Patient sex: M
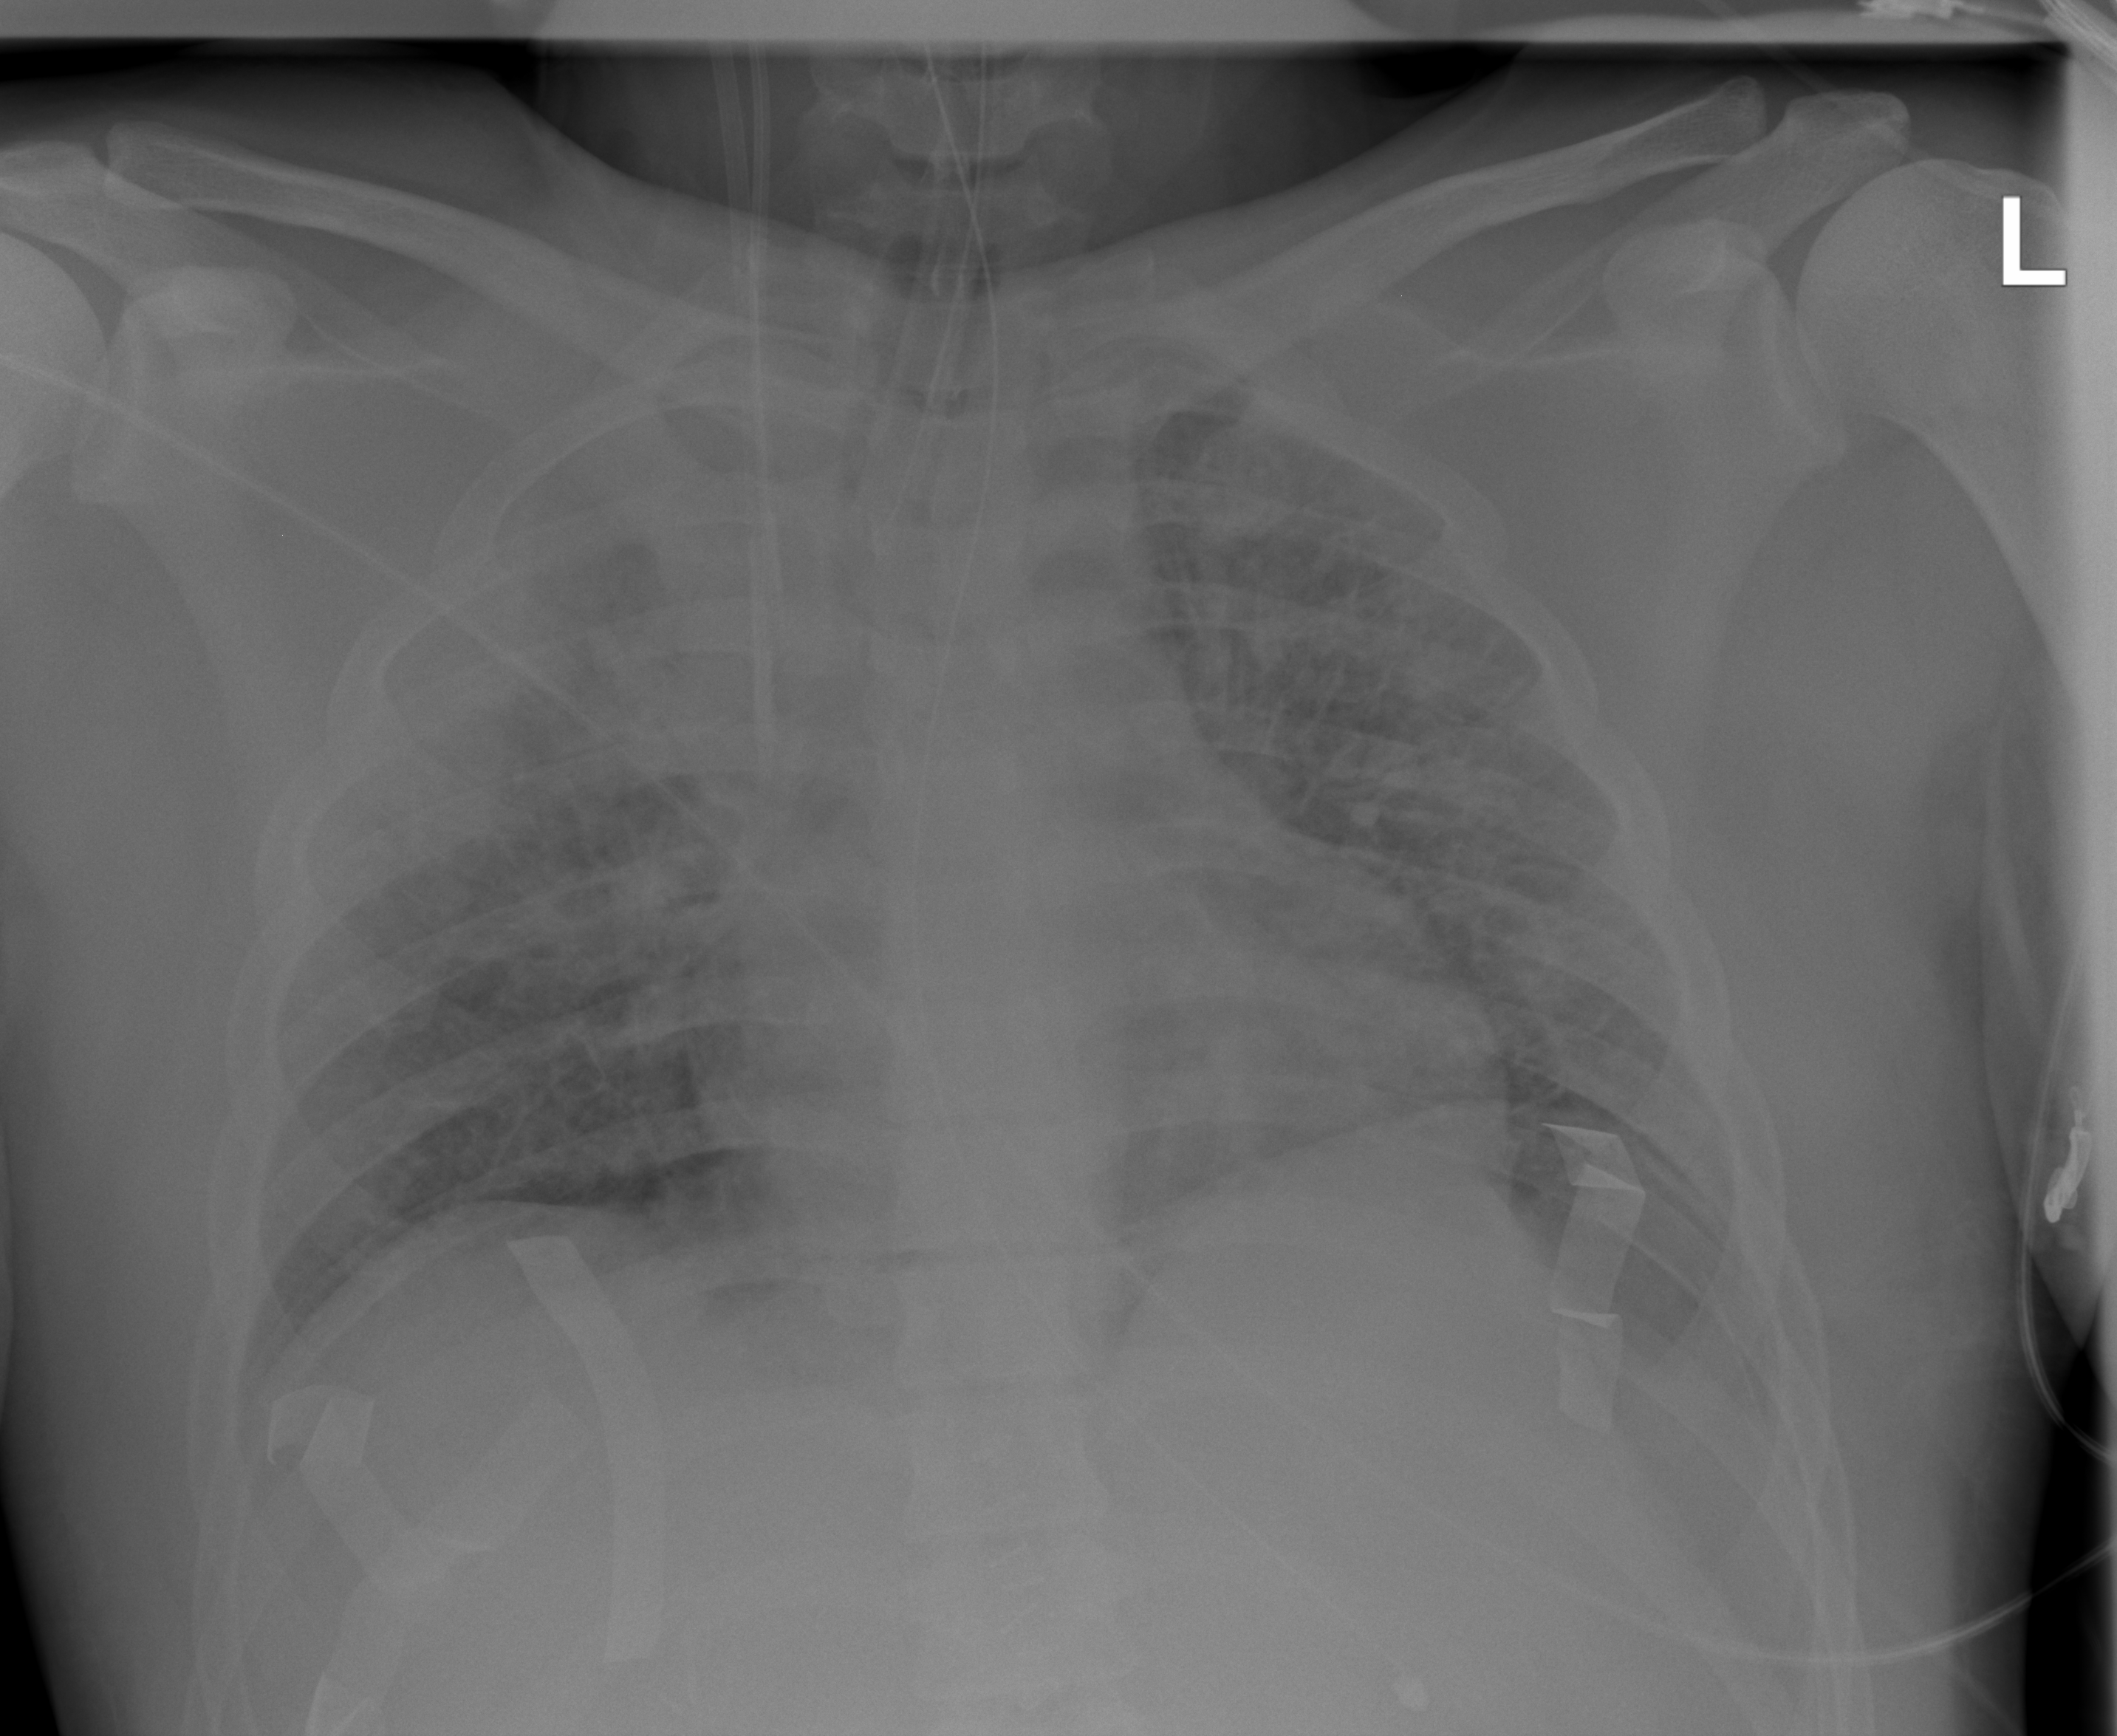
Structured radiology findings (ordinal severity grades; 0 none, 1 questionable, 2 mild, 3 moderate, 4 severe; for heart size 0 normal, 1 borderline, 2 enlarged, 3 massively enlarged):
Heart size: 0
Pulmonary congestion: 0
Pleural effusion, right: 0
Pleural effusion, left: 0
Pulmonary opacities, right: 0
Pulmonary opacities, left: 0
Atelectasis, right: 3
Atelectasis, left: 2